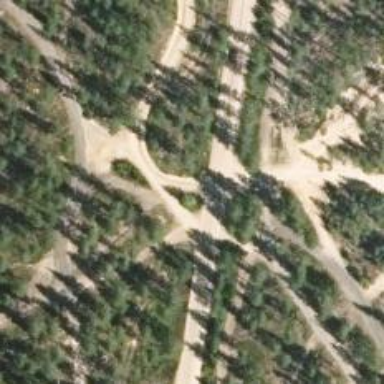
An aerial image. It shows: Nordic footway.